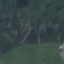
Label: HerbaceousVegetation